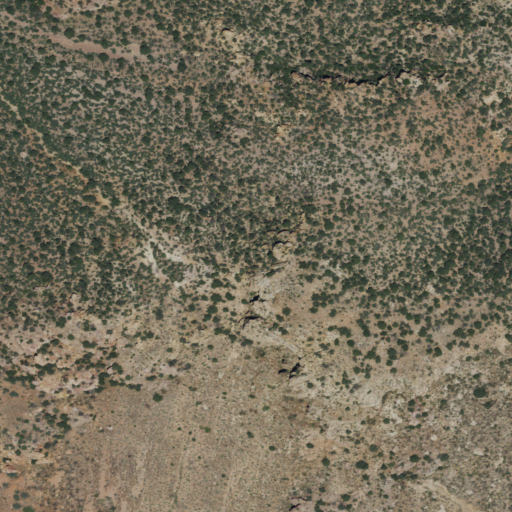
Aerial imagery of mountain in New Mexico named Saddleback Mountain containing evergreen forest, grassland, and shrub